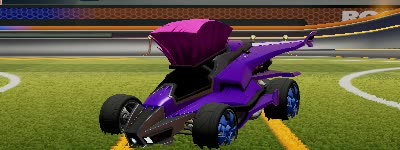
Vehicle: aftershock